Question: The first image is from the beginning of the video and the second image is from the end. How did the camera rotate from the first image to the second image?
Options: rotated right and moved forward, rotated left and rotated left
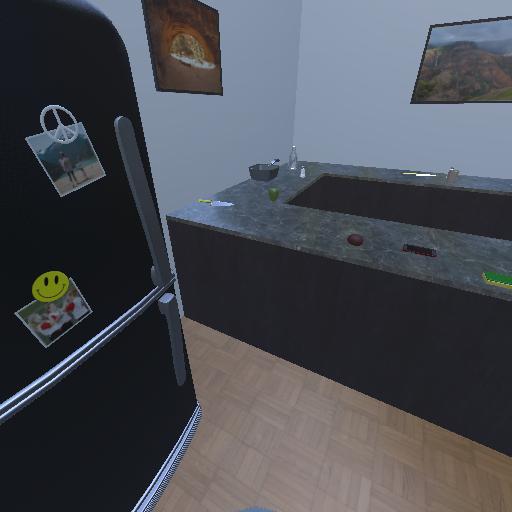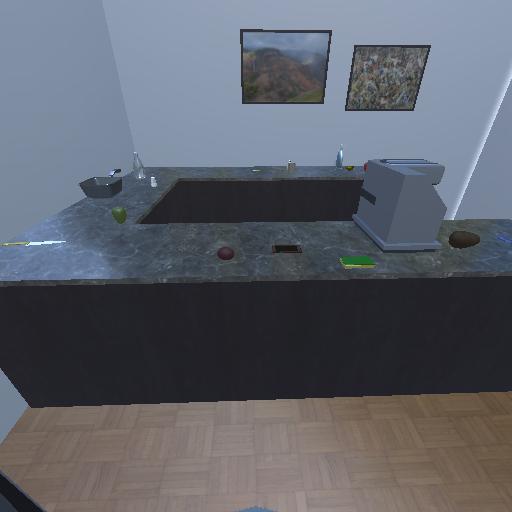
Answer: rotated right and moved forward